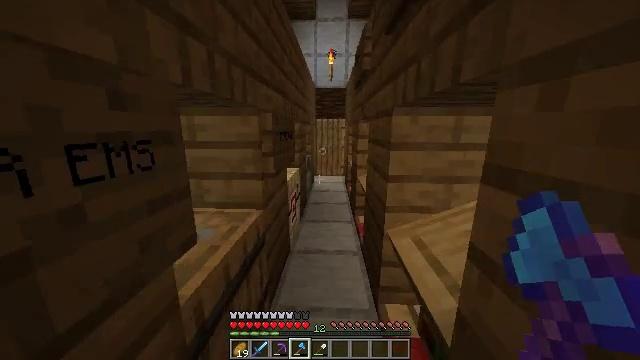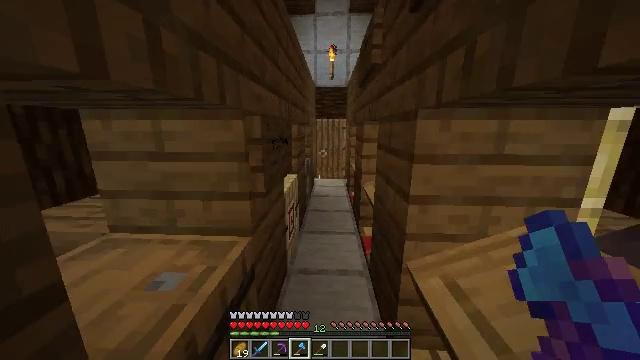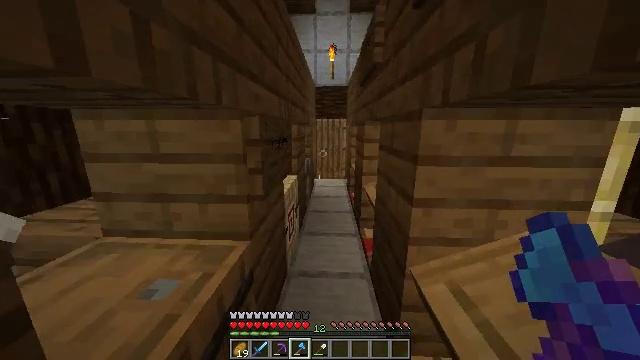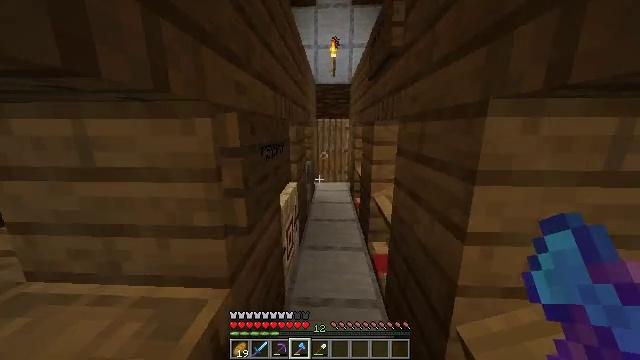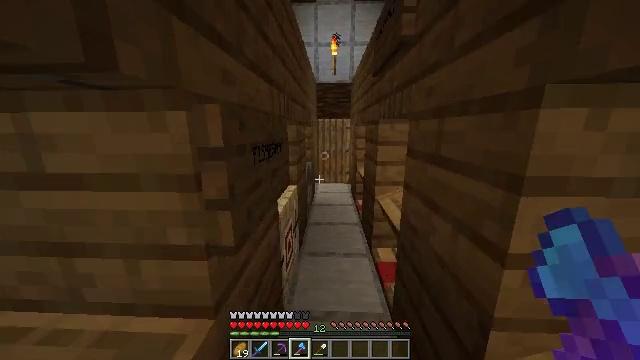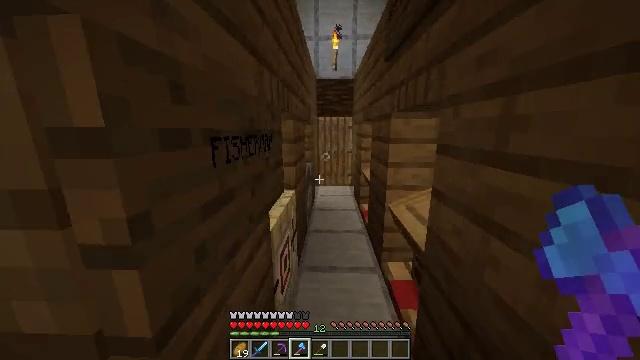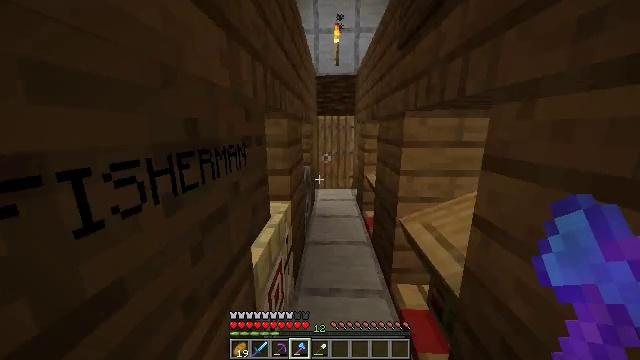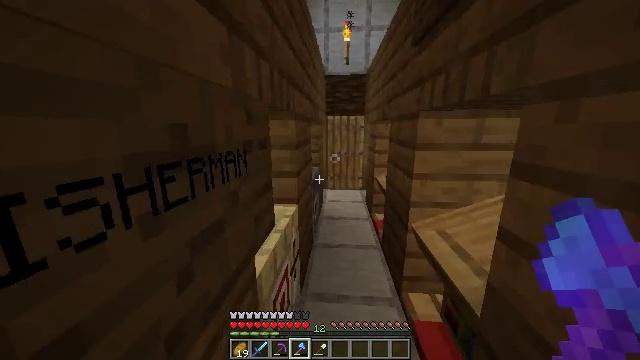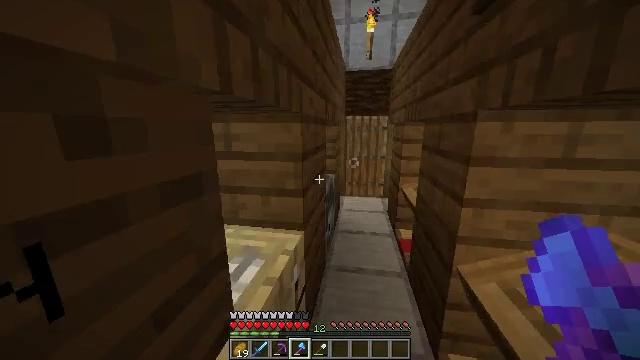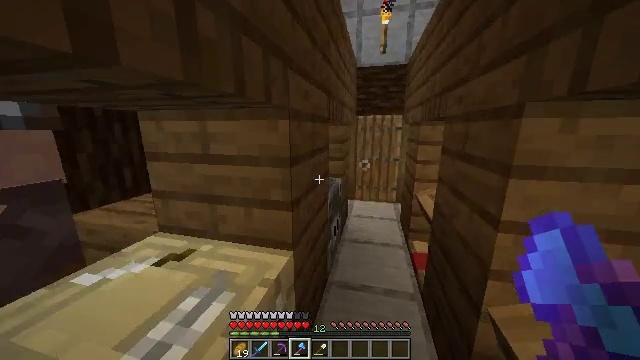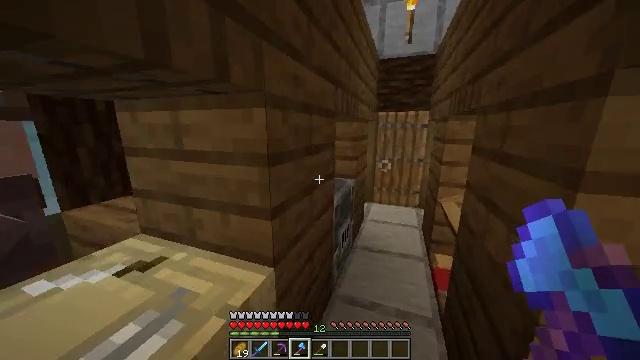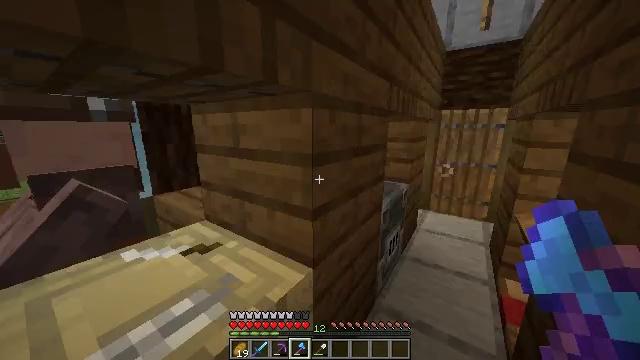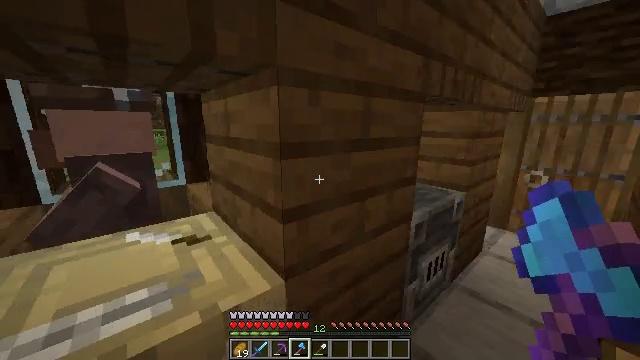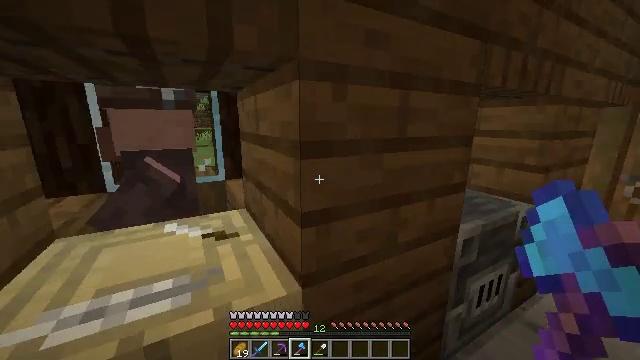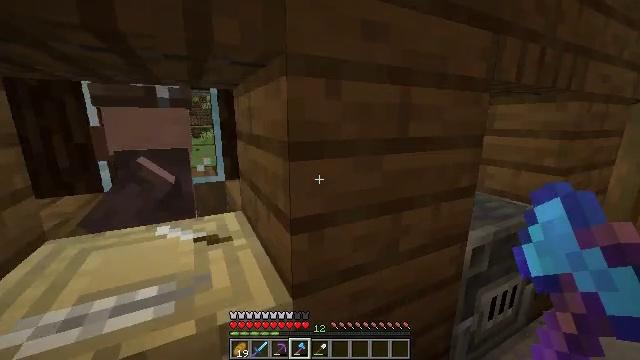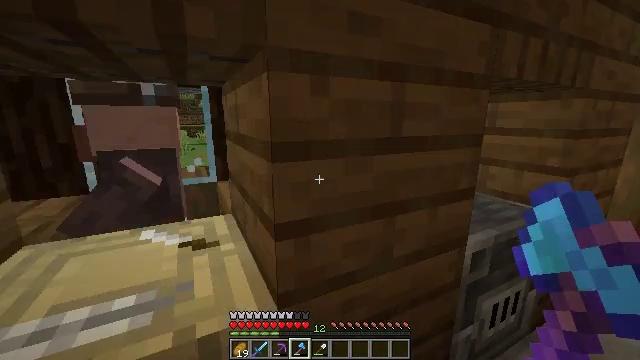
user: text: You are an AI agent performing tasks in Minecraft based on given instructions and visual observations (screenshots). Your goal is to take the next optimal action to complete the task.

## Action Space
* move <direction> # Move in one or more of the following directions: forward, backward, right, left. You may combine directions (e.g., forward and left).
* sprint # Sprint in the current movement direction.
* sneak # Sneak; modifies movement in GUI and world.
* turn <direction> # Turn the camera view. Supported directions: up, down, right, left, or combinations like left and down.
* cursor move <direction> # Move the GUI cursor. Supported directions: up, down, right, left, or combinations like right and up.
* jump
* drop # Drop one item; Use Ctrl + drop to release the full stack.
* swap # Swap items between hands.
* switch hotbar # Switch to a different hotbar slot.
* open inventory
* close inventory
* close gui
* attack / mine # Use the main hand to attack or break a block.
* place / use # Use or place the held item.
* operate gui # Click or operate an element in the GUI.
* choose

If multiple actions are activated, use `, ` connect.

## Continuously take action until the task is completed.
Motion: motion action
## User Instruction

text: Form iron boots using iron ingots in a crafting table.
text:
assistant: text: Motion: move forward, sprint
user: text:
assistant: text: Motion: move forward, sprint
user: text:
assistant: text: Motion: move forward, sprint
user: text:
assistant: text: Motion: move forward
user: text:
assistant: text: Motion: move forward
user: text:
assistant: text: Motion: move forward
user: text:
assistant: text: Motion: move forward, turn left
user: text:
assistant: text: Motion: move forward, turn left
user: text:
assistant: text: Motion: move forward and move right, turn left
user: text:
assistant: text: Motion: move forward and move right, turn left
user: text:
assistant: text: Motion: move right, turn left
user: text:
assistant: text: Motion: move right, turn left
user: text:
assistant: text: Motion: turn left
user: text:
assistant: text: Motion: turn left
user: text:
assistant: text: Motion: no_op
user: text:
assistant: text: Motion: no_op
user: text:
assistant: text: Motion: turn right
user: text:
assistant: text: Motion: turn right
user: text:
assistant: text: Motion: move forward and move right, turn right
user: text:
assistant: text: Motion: move forward and move right, turn right
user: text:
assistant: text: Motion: move forward and move right
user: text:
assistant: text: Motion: move forward and move right, turn left
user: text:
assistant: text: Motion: move forward and move right, turn left
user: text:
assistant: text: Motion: move forward and move right, turn left and up
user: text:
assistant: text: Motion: move forward and move right, turn left
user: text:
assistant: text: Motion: turn left
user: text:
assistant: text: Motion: turn left
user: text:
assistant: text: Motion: turn left and up
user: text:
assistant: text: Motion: turn left
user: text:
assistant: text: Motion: no_op